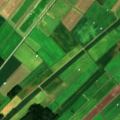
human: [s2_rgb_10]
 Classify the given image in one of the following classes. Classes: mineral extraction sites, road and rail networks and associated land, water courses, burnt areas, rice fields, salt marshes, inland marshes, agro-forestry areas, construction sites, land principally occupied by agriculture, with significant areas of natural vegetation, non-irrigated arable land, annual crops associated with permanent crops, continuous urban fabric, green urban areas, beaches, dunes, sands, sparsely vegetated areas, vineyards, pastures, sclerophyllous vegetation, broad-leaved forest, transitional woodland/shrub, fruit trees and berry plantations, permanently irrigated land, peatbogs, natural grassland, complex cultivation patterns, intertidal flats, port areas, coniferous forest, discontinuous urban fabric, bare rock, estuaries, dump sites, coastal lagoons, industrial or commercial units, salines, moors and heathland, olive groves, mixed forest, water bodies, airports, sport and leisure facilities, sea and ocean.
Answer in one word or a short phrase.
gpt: non-irrigated arable land, land principally occupied by agriculture, with significant areas of natural vegetation